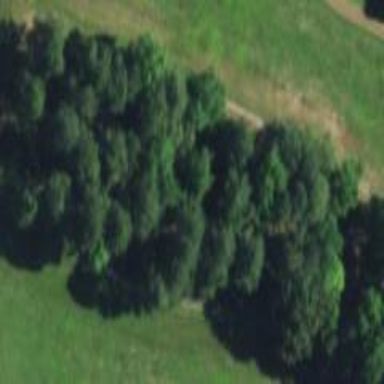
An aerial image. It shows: Beautiful woodland area.